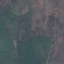
Label: HerbaceousVegetation